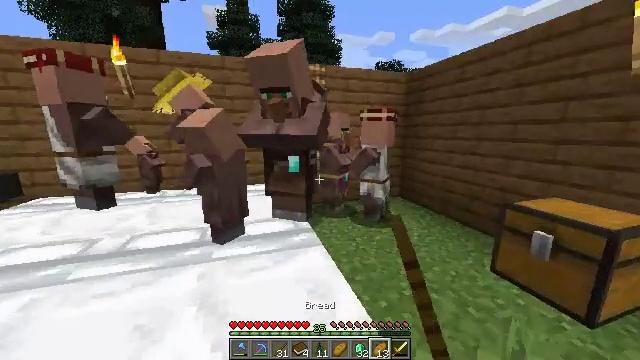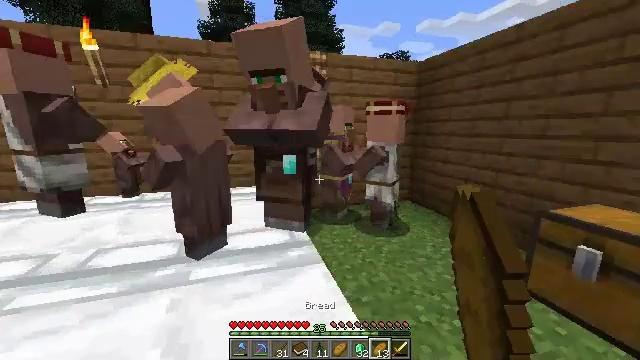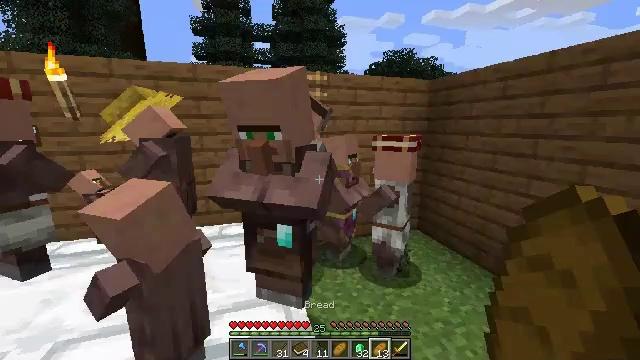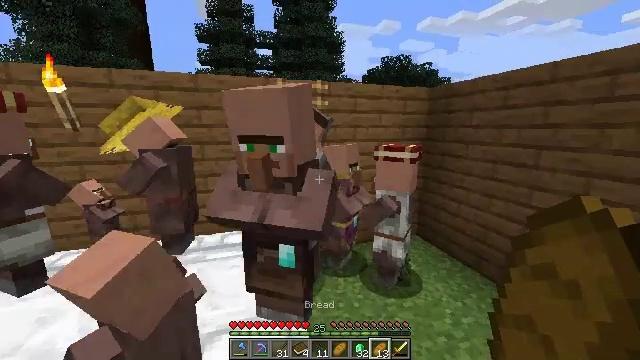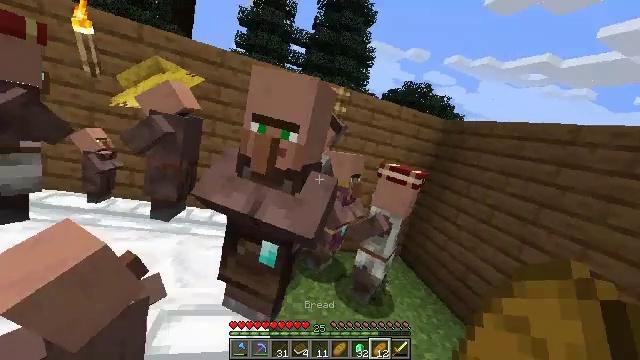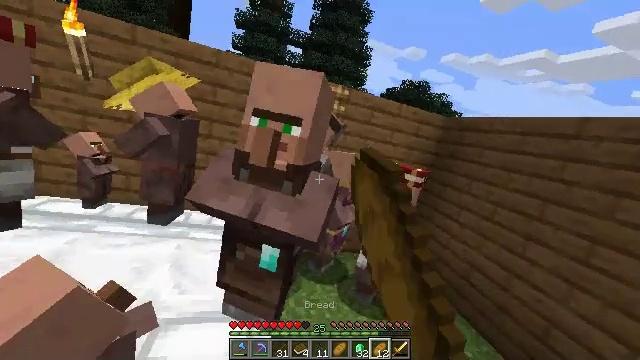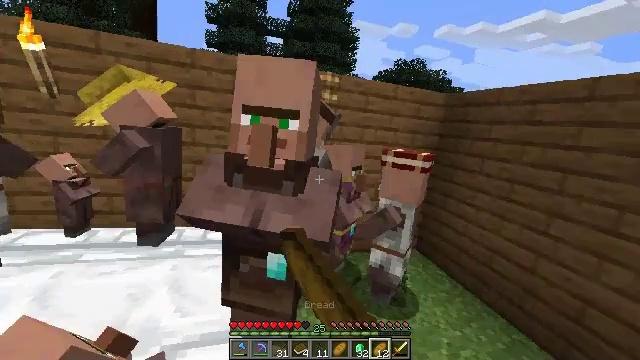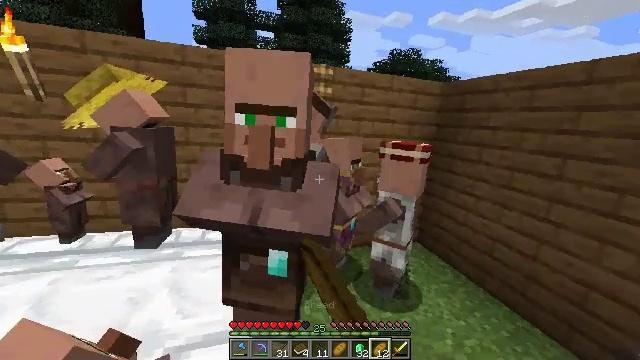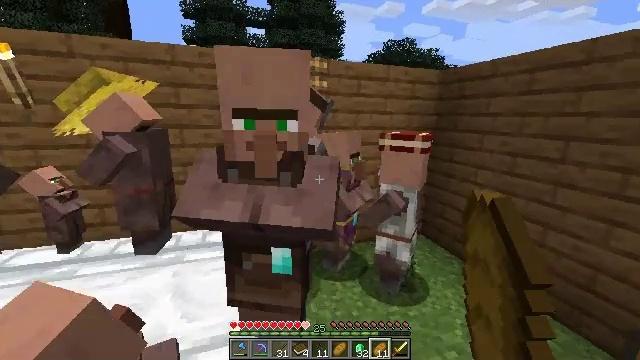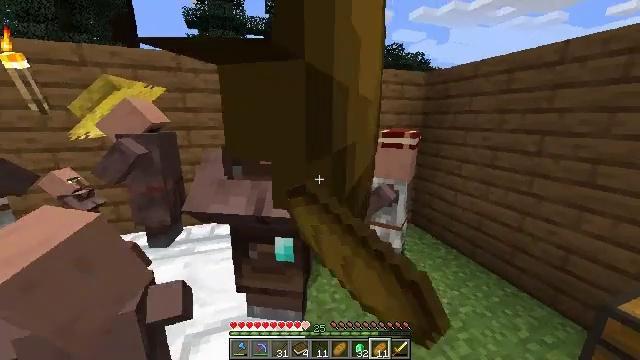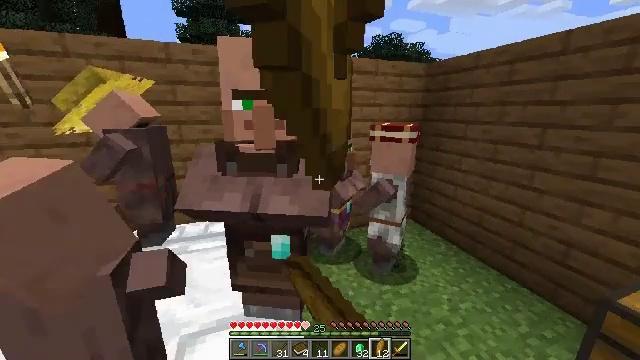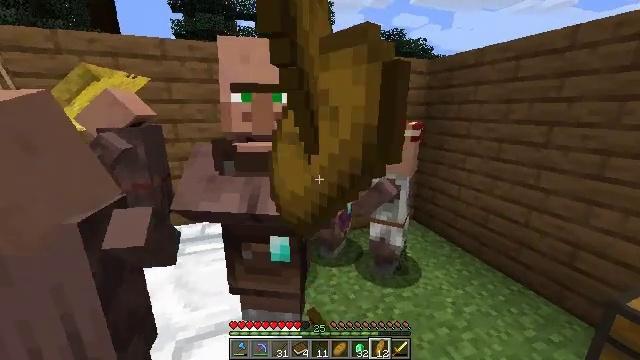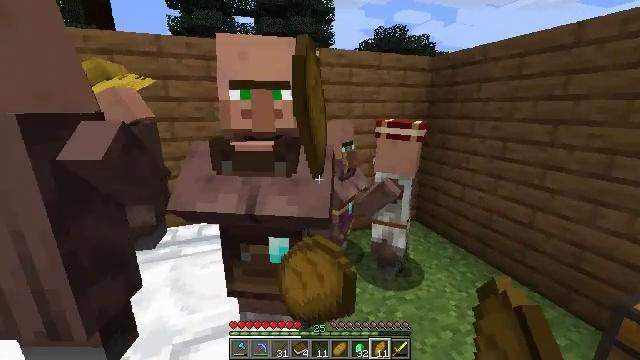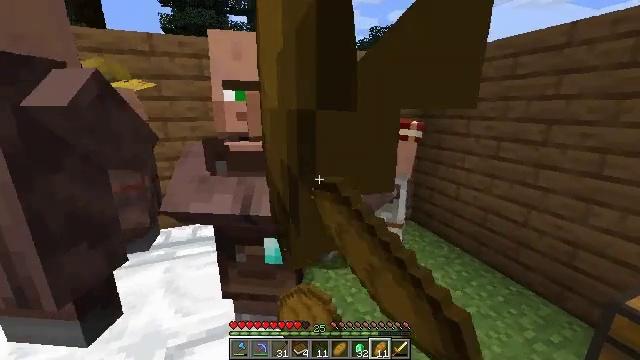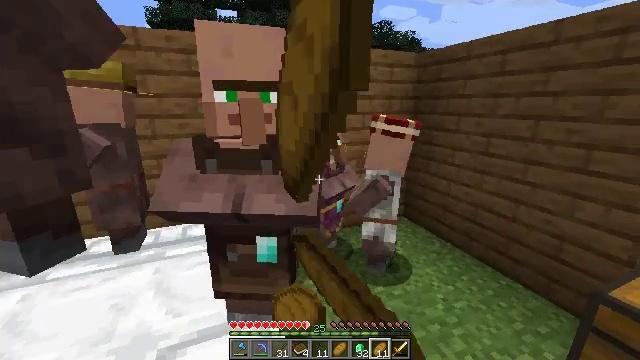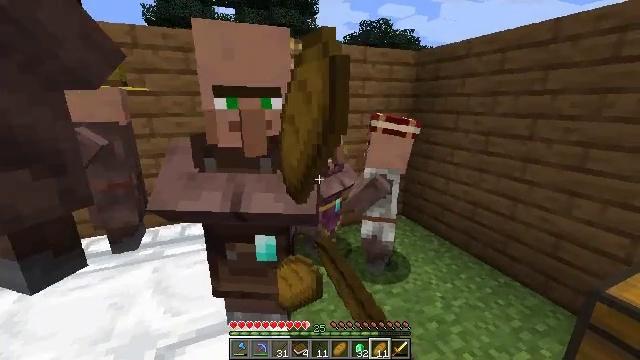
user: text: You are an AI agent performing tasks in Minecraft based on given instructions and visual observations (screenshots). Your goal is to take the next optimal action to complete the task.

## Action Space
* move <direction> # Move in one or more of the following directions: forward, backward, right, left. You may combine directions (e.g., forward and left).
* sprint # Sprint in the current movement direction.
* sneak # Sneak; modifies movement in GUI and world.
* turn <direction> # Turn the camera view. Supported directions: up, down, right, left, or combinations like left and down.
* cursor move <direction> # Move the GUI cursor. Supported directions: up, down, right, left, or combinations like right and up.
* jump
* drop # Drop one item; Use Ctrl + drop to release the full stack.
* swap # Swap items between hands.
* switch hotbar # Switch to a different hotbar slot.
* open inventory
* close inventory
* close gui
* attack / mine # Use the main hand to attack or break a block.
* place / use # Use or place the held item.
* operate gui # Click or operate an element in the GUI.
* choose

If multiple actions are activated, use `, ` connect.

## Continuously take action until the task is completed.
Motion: motion action
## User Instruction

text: Remove a bread from the inventory.
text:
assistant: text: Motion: move forward
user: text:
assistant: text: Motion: move forward
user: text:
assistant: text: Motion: move forward
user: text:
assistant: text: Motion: drop
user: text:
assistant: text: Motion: drop
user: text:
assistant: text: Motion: drop
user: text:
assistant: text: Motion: no_op
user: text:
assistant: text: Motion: drop
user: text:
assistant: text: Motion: turn down, drop
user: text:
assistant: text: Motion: turn down, drop
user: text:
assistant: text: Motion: no_op
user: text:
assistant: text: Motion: drop
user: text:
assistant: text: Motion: turn right, drop
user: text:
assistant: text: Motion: turn right, drop
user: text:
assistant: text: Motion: no_op
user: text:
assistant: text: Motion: turn down
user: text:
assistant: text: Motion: turn left and down
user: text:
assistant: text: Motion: move back, turn left and down
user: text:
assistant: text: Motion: move back, turn left and down
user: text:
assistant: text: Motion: move back, turn left and down
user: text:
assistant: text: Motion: move back, turn left and down
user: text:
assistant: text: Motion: turn left
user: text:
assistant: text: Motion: turn left
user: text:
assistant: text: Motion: move forward, turn left
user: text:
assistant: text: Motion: move forward, turn left
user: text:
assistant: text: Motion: move forward, turn left and up
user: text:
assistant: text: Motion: move forward
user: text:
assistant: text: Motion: move forward
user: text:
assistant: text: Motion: move forward, turn right and up
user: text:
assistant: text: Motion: move forward, turn right